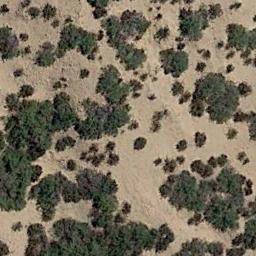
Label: chaparral